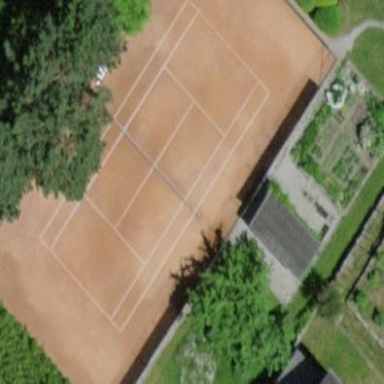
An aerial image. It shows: Tennis court on the leisure land pitch.